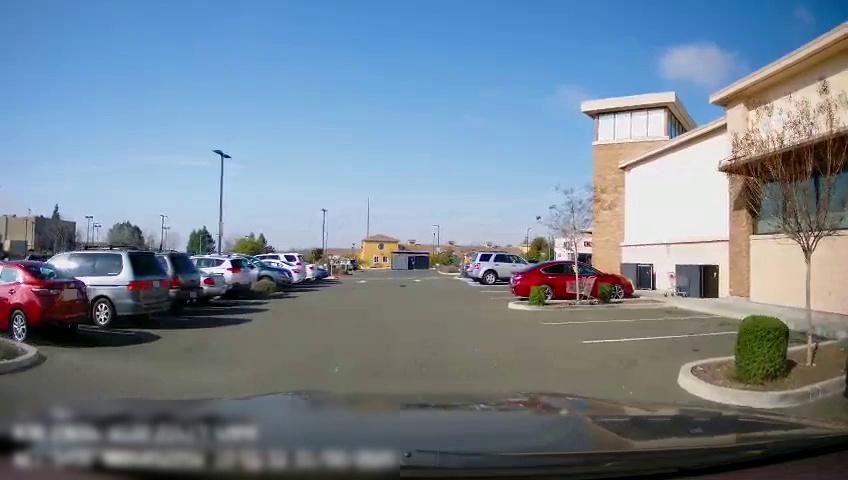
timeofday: Day
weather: Sunny
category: Drivable Space
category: Drivable Space
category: Vehicles | Car
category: Vehicles | SUV
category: Vehicles | Car
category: Vehicles | Van
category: Vehicles | SUV
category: Vehicles | Car
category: Vehicles | SUV
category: Vehicles | SUV
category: Vehicles | Car
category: Vehicles | SUV
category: Vehicles | Car
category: Vehicles | Car
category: Vehicles | SUV